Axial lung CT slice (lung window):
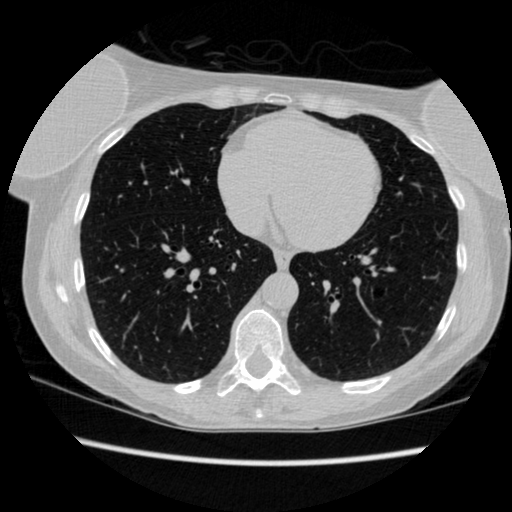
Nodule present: no